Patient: sex M, age 61
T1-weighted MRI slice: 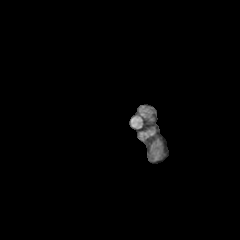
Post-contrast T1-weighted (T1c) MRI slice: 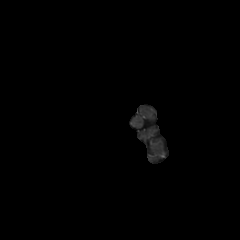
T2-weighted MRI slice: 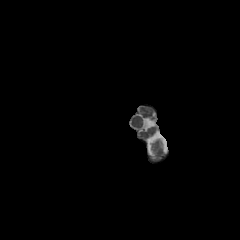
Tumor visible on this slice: no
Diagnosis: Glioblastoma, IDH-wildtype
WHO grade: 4